五年级 · 计数
口袋里有红、白、黄三种颜色的球(形状、大小相同)各 2 个. 甲、乙、丙三个小朋友每人摸 2 次, 每次摸一个, 摸到红球多者为胜。这样公平吗?
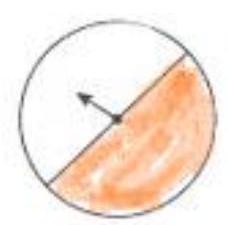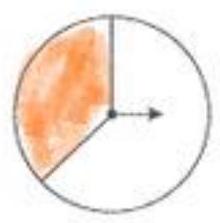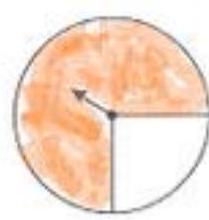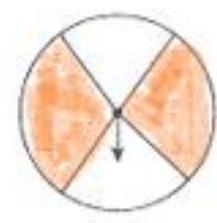
答案: 解：因为每个人摸到红球的可能性都相同，所以这样公平。